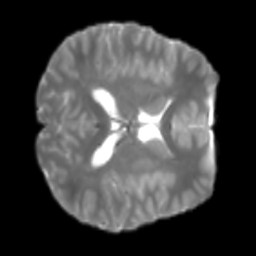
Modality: T2w
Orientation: axial
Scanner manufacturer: siemens
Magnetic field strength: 3 T
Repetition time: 4 s
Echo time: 0.0594 s